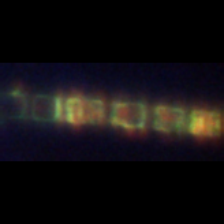
Taxon: Chaetoceros
Group: Diatoms